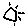
Label: sun